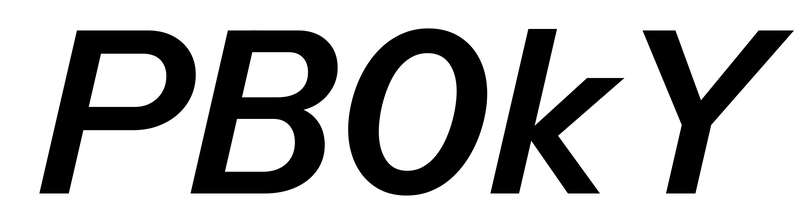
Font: InstrumentSans-Italic_SemiBold_Italic